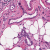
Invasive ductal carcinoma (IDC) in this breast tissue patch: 0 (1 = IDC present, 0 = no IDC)